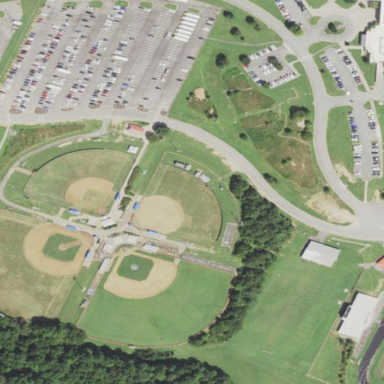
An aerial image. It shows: Baseball pitch for leisure land.